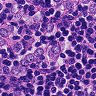
Metastatic tissue present: yes